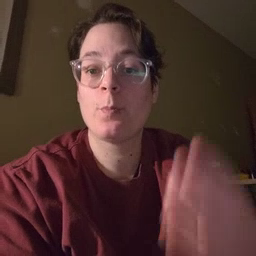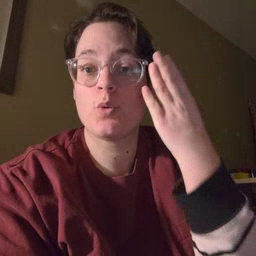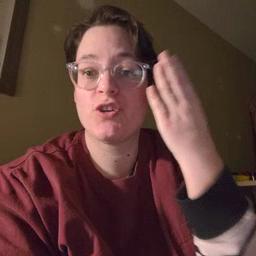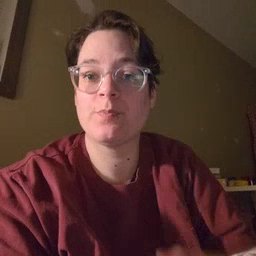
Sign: morning